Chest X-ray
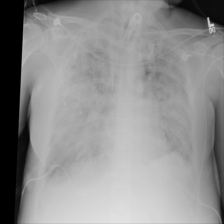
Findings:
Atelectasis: negative
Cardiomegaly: negative
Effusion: positive
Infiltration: negative
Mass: negative
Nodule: positive
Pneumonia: negative
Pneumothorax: negative
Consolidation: negative
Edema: negative
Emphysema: negative
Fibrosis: negative
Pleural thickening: negative
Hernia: negative